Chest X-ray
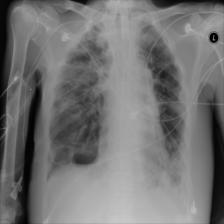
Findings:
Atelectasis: negative
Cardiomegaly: negative
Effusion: negative
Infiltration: positive
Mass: negative
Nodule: negative
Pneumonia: negative
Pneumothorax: negative
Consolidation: negative
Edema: negative
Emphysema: negative
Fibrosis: positive
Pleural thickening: negative
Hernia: negative